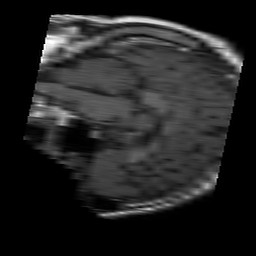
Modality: T1w
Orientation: sagittal
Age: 51
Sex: male
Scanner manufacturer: philips
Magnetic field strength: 1.5 T
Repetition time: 0.375 s
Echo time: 0.011 s